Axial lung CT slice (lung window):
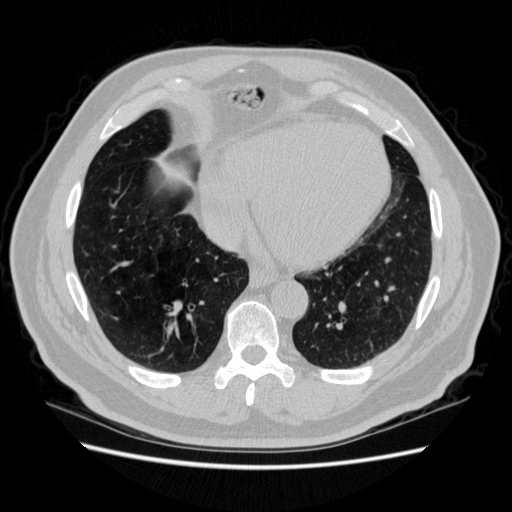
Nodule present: no